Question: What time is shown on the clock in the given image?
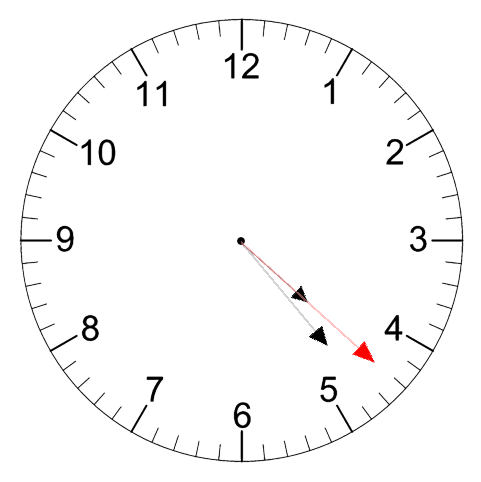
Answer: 04:23:22